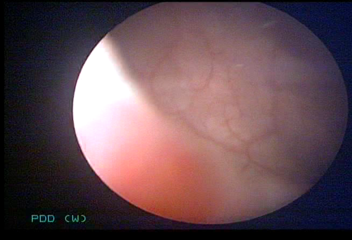
Modality: WLC
Class: Normal mucosa
Bladder cancer association: No